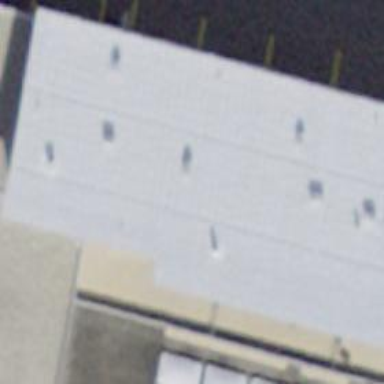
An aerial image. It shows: Building housing car shop.